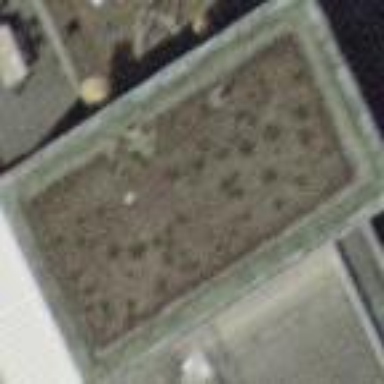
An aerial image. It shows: House with flat roof.